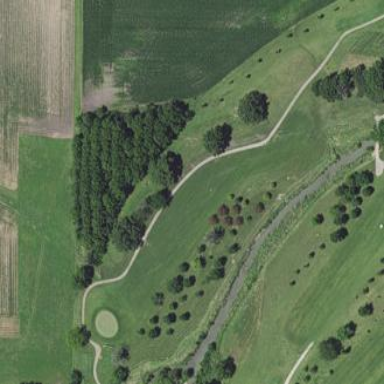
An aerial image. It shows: Scenic golf fairway.